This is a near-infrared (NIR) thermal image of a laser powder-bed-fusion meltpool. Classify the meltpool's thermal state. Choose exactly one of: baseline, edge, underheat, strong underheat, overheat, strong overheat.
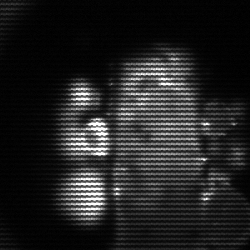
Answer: strong underheat